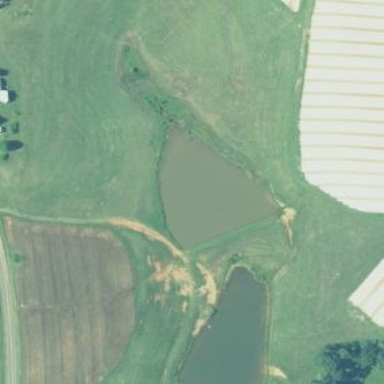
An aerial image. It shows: Serene pond surrounded by nature.